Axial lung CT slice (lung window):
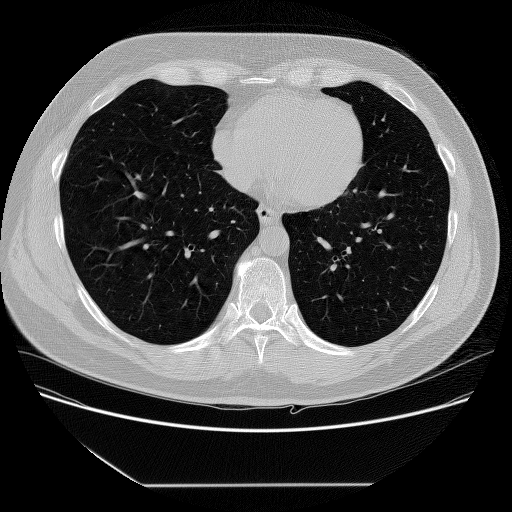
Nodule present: no